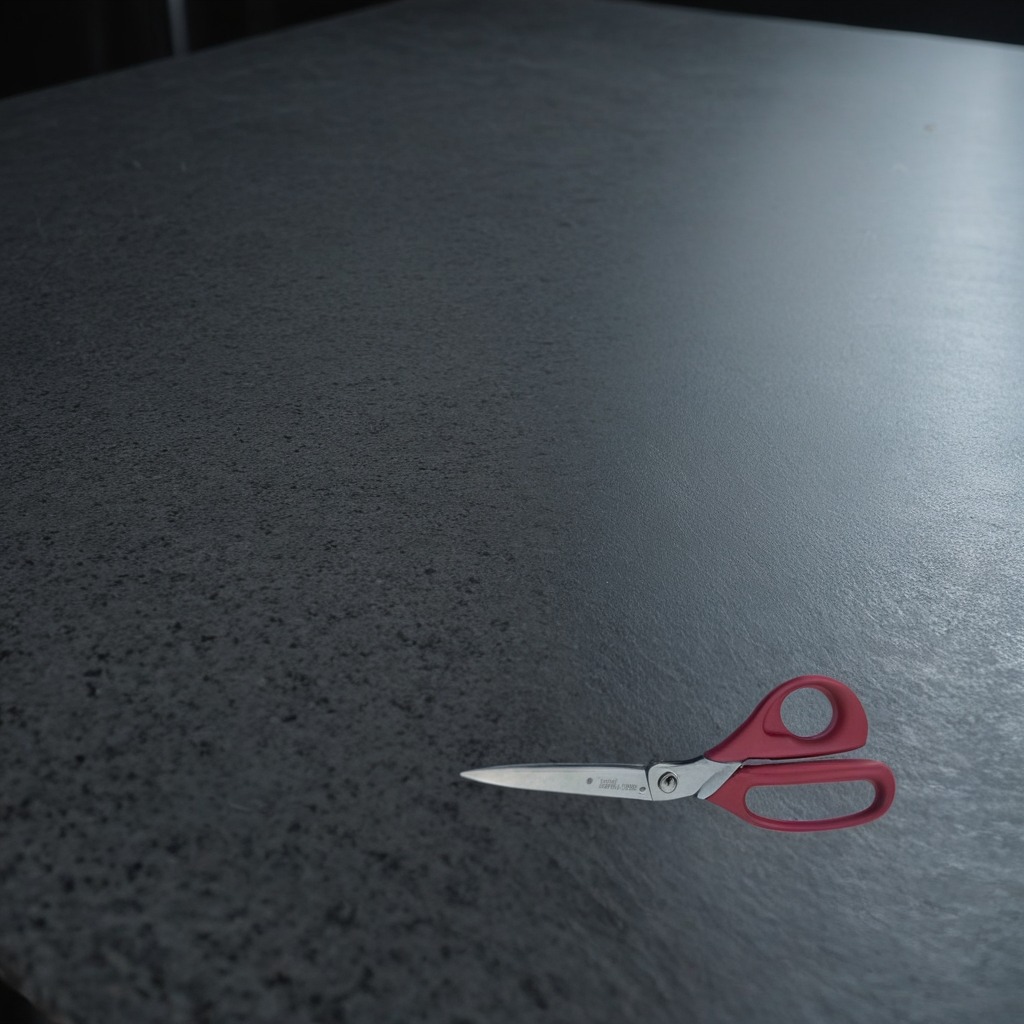
A scissor lying on a clean granite table inside a workshop at night dim ambient light soft shadows worn but